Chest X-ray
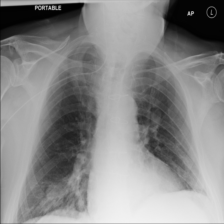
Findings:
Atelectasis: negative
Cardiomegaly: negative
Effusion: negative
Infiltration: positive
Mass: negative
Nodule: positive
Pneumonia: negative
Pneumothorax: negative
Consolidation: negative
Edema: negative
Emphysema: negative
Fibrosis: negative
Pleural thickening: negative
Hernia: negative